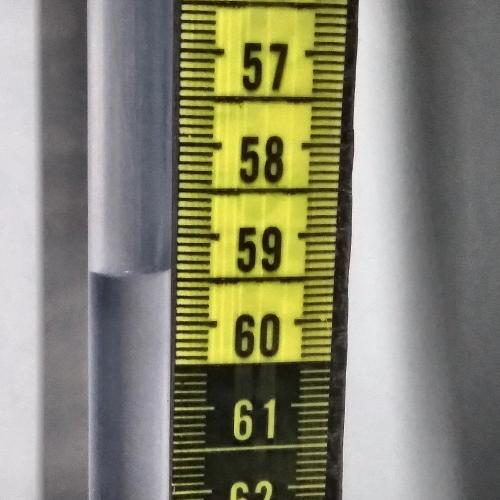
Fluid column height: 59.4 cm